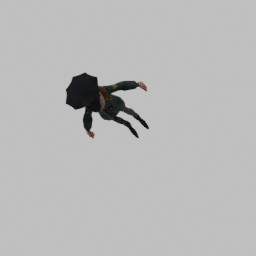
Label: people